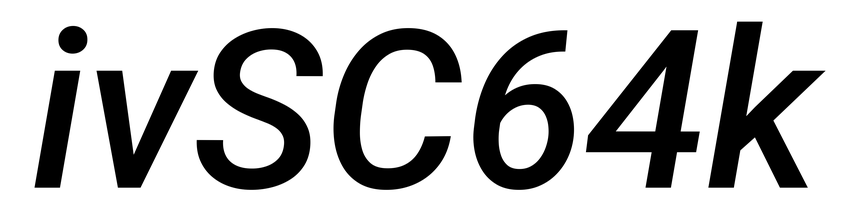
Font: Roboto-Italic_Medium_Italic